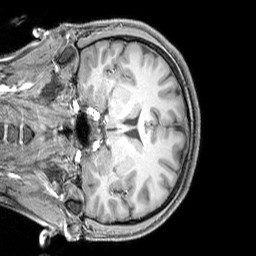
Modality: T1w
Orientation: coronal
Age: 22
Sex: female
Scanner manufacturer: siemens
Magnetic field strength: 3 T
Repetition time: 2.3 s
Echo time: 0.00226 s